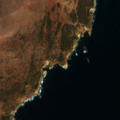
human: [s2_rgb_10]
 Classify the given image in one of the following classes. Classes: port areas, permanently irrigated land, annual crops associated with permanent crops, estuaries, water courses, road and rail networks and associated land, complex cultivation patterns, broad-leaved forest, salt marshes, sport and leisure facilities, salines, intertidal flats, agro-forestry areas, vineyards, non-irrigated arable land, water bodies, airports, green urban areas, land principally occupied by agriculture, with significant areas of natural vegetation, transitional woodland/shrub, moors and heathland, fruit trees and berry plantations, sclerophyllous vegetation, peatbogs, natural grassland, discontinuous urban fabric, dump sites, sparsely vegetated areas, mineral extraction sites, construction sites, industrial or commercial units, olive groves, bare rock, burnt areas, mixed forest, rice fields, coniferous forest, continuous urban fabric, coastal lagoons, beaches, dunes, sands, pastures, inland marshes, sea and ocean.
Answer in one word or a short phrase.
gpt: non-irrigated arable land, pastures, sclerophyllous vegetation, sea and ocean